Question: Is it possible to export the information for a Product's Inventory Control Grid? The Inventory Control Grid is a table at the bottom of a product page that shows what options on the product are connected to other products. This information I can't find anywhere else on volusion, and there doesn't seem to be an obvious way to export the information contained in it from the whole site. Here is an example of what it looks like:

I will have to resort to curl, which would take a very long time process to complete, if there is no way to export this information.
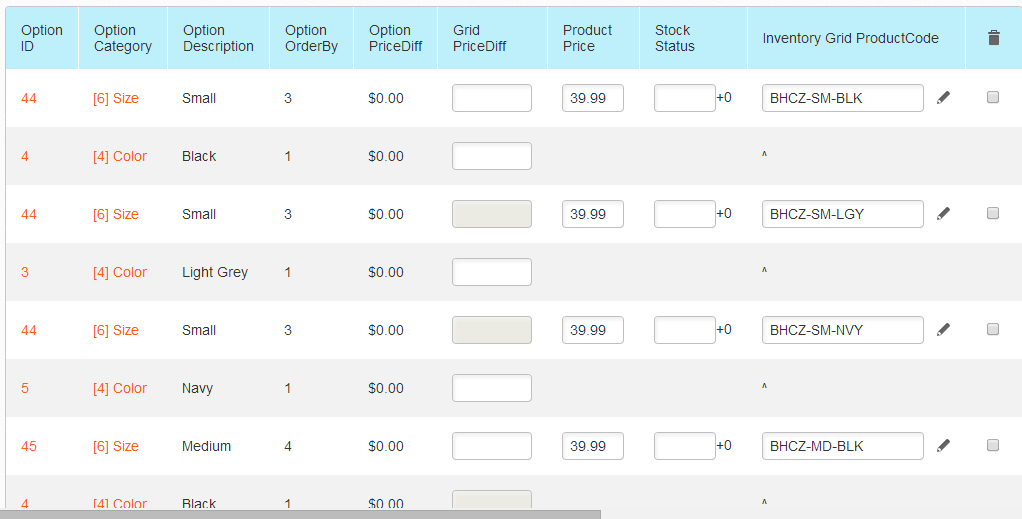
Answer: This info is in the KITS and KITLNKS tables (within Standard Export).